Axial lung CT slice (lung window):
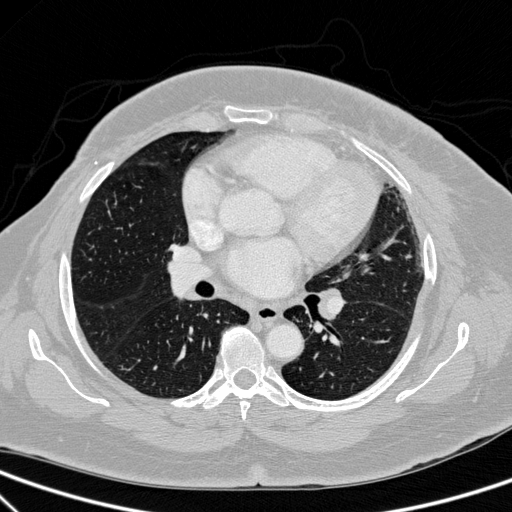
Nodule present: no